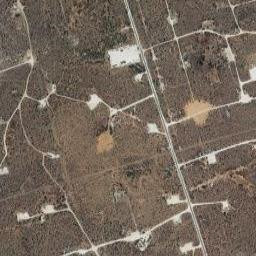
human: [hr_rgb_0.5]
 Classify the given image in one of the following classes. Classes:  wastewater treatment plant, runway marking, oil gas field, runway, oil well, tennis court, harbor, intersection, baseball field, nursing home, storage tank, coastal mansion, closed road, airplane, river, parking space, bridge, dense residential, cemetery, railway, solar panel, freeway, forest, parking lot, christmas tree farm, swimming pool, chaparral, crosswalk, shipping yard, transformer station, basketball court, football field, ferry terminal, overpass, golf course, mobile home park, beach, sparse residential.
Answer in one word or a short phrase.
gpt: oil gas field